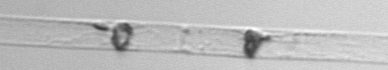
Label: Dactyliosolen_blavyanus